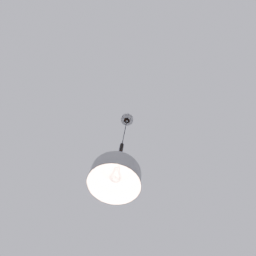
Label: lighting